Question: I have 3 css classes.
'''
.gradiented_block_gray{
border-collapse: collapse;
background: -webkit-linear-gradient(white, rgb(220, 220, 220));
background: -o-linear-gradient(white, rgb(220, 220, 220));
background: -moz-linear-gradient(white, rgb(220, 220, 220));
background: linear-gradient(white, rgb(220, 220, 220));
border: solid;
border-color: #dcdcdc;
border-width: 1px;
width: 100%;
}
.gradiented_block_blue{
border-collapse: collapse;
background: -webkit-linear-gradient(rgb(0, 111, 174), rgb(80, 149, 207));
background: -o-linear-gradient(rgb(0, 111, 174), rgb(80, 149, 207));
background: -moz-linear-gradient(rgb(0, 111, 174), rgb(80, 149, 207));
background: linear-gradient(rgb(0, 111, 174), rgb(80, 149, 207));
width: 100%;
}
.circled_border{
-webkit-border-radius: 5px;
-moz-border-radius: 5px;
border-radius: 5px;
}
'''
I'm using
'''
<table class="gradiented_block_gray circled_border" style="border: none">
<tr>
<td class="gradiented_block_blue">
'''
Without trying to make that 'td' being blue gradiented it works okay.
Lower edges of table still circled, but upper is squared.
I want to make upper edges circled too.
Here how it looks like

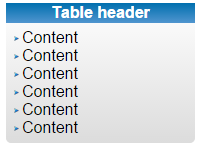
Answer: Try adding a border-radius to 'gradiented_block_blue' as well. (But only on the top)